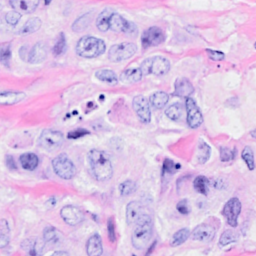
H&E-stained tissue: Breast